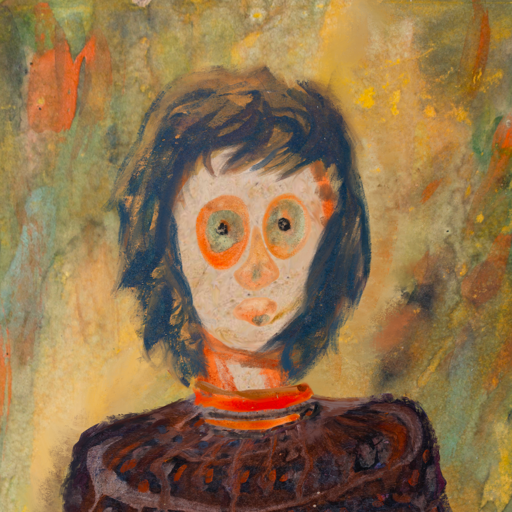
Background: Comrade, Head And Neck Front: Rupkatha, Face Front: Childish, Bust: Hypocrite, Hair Front: InTheSun, Head Accessory: Blank, Second Necklace: Blank, Necklace: Experience, Baby: Blank